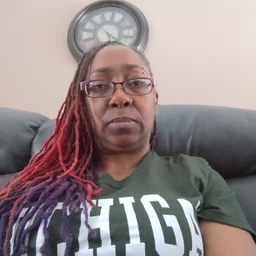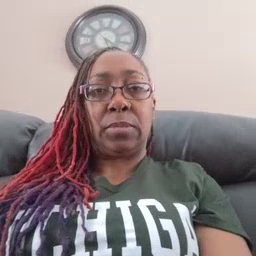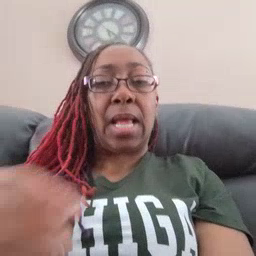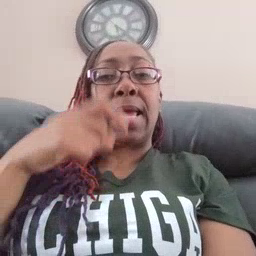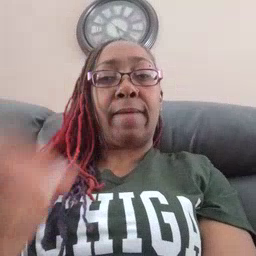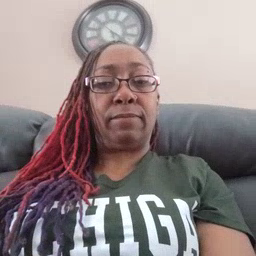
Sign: give